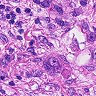
Metastatic tissue present: yes